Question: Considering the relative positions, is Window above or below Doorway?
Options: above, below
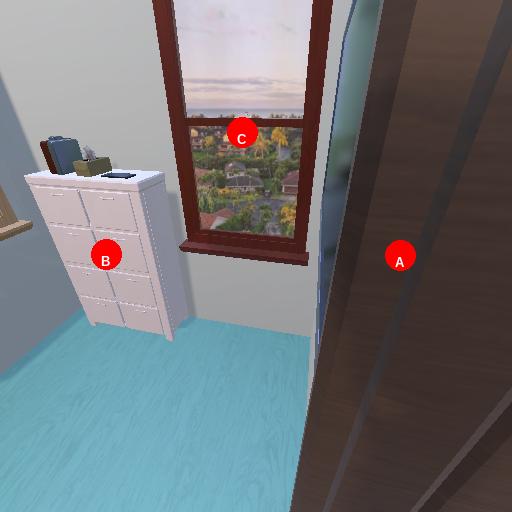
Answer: above